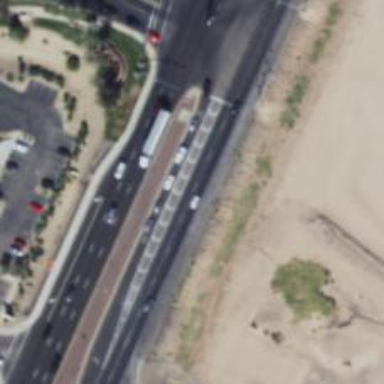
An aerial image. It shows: Asphalt trunk highway.